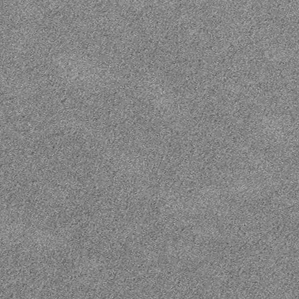
Label: frost